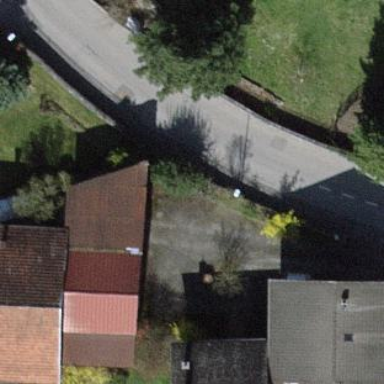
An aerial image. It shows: Shed.